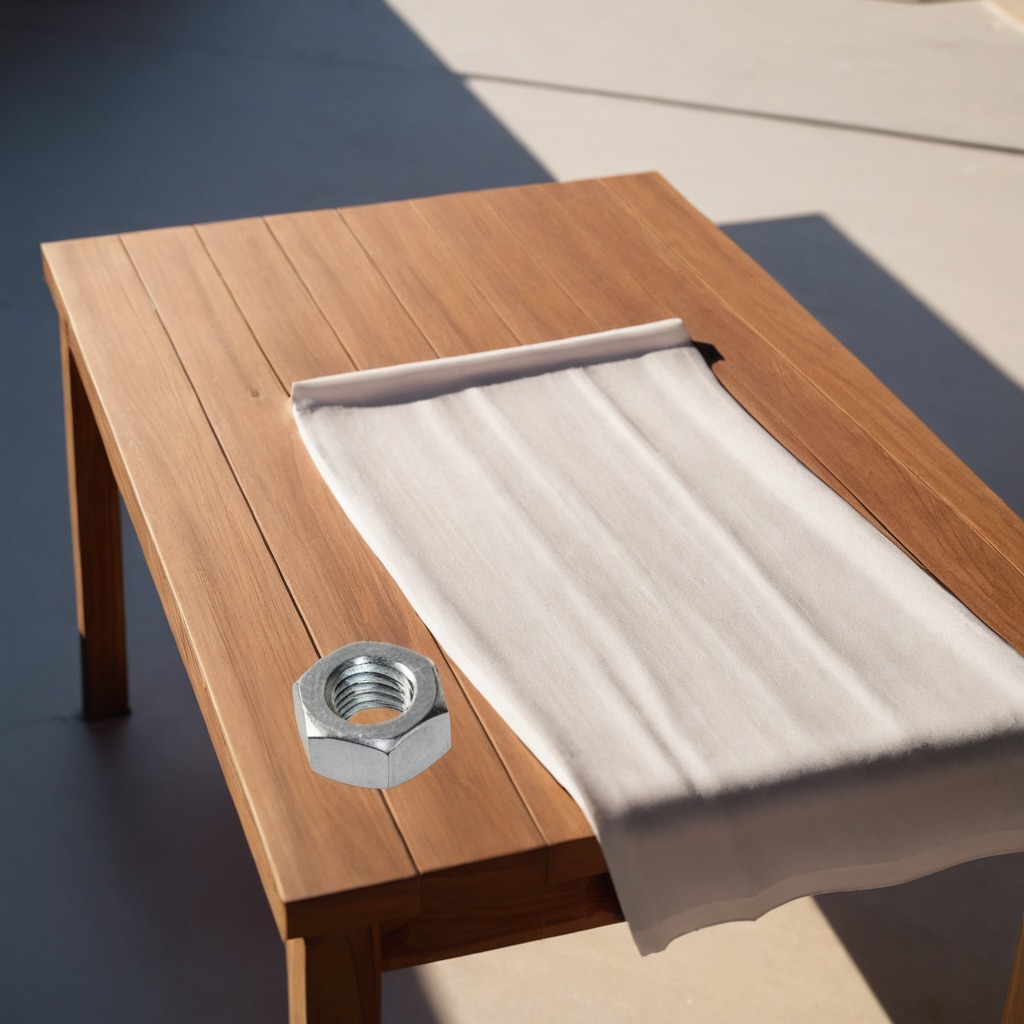
A metal nut is lying on the wooden table.